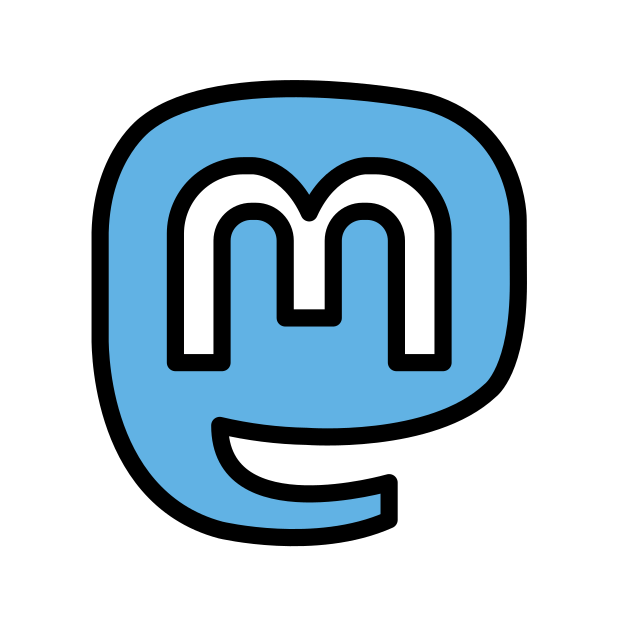
mastodon